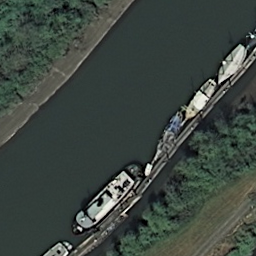
Label: river